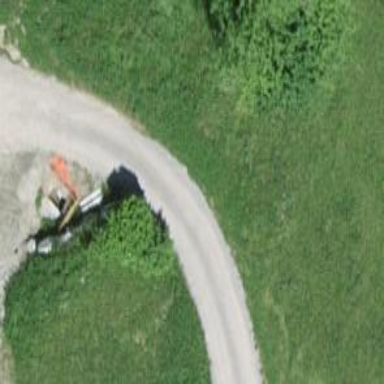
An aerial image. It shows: Well-maintained track road of grade 1.